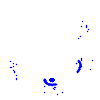
Particle: electron